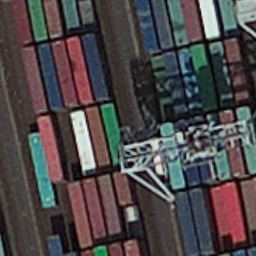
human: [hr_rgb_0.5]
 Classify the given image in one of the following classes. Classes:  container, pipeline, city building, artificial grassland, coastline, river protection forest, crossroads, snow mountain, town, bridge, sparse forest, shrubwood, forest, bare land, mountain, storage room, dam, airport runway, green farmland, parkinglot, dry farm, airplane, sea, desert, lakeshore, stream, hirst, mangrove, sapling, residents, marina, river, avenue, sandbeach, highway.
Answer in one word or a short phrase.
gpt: container